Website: bh-photo
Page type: account-dashboard
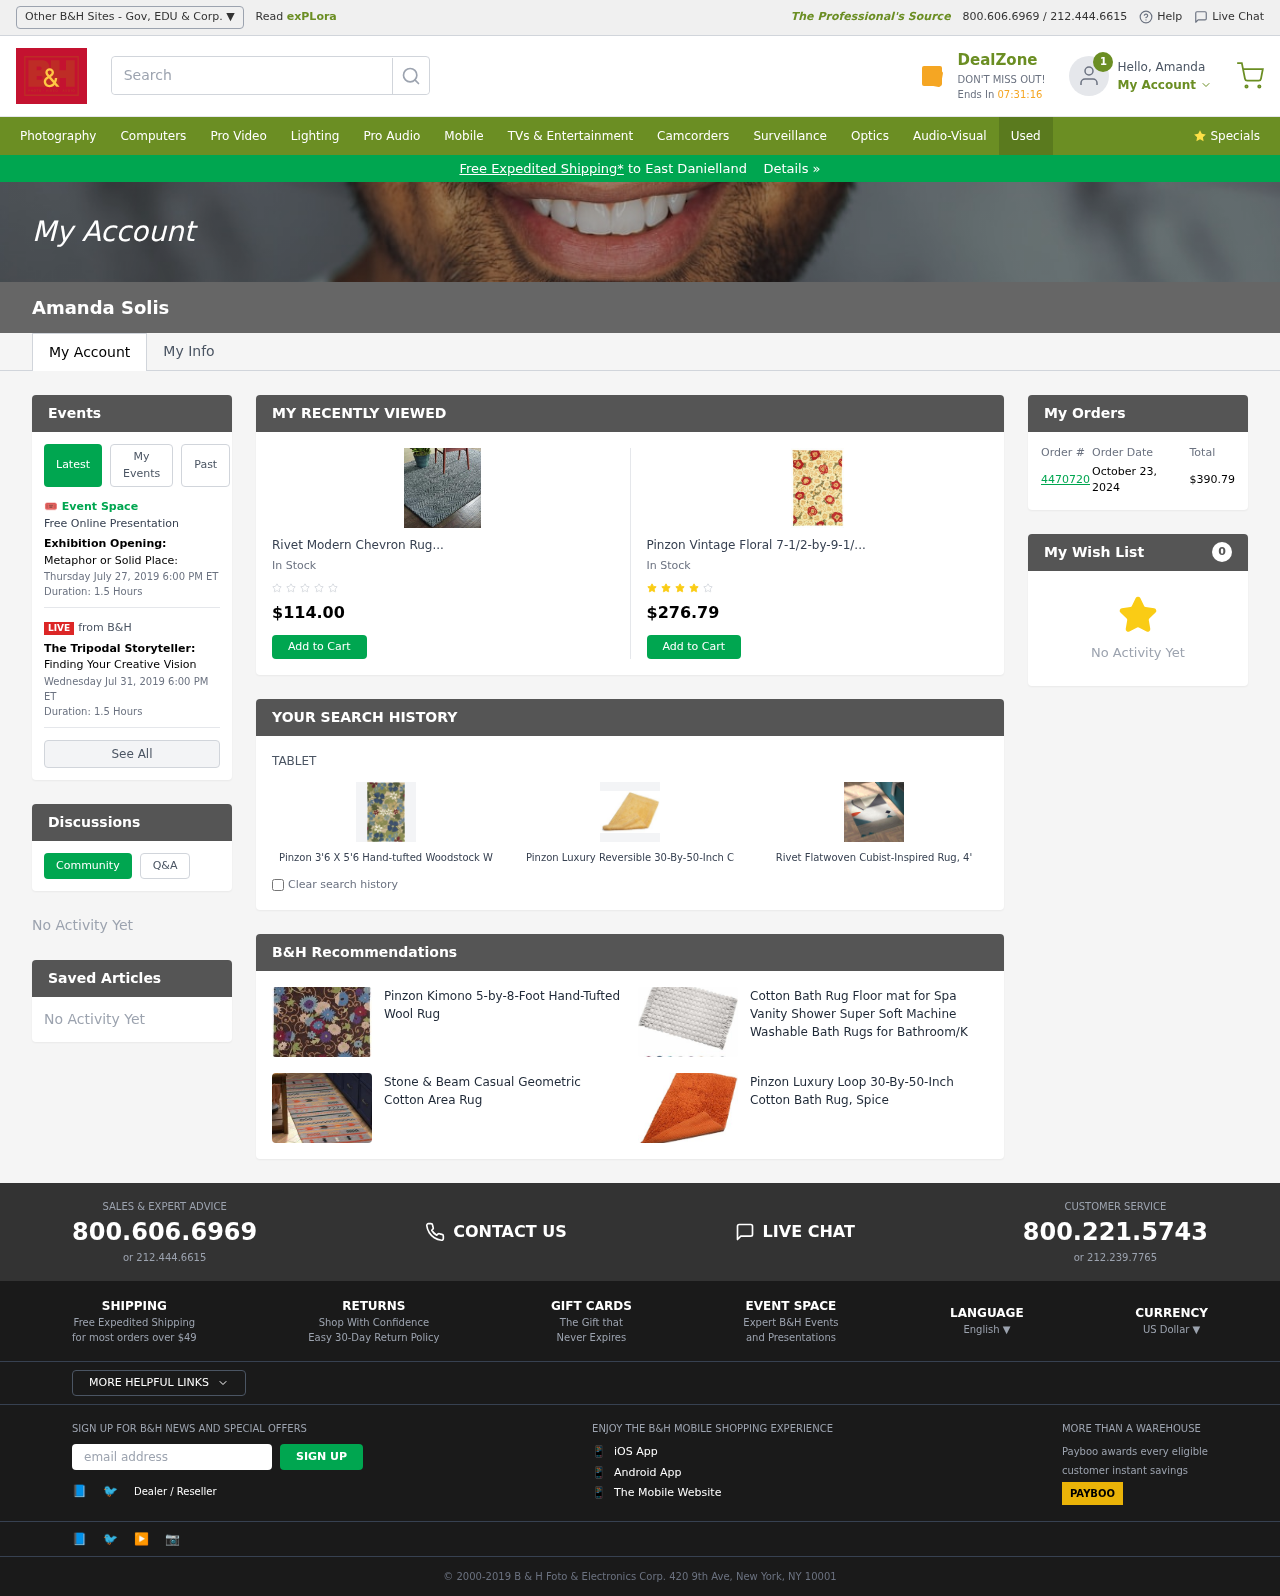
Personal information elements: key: PII_CITY
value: East Danielland
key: PII_EMAIL
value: amanda_solis@hotmail.com
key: PII_FIRSTNAME
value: Amanda
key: PII_FULLNAME
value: Amanda Solis
Product elements: key: PRODUCT1_NAME
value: Rivet Modern Chevron Rug
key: PRODUCT1_PRICE
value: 114
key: PRODUCT2_NAME
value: Pinzon Vintage Floral 7-1/2-by-9-1/2-Foot Hand-Hooked Wool Rug, Gold
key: PRODUCT2_PRICE
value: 276.79
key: PRODUCT3_NAME
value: Pinzon 3'6 X 5'6 Hand-tufted Woodstock Wool Rug
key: PRODUCT4_NAME
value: Pinzon Luxury Reversible 30-By-50-Inch Cotton Bath Rug, Maize
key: PRODUCT5_NAME
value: Rivet Flatwoven Cubist-Inspired Rug, 4' x 6', Cream and Gray with Orange
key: PRODUCT6_NAME
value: Pinzon Kimono 5-by-8-Foot Hand-Tufted Wool Rug
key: PRODUCT7_NAME
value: Cotton Bath Rug Floor mat for Spa Vanity Shower Super Soft Machine Washable Bath Rugs for Bathroom/K
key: PRODUCT8_NAME
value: Stone & Beam Casual Geometric Cotton Area Rug
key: PRODUCT9_NAME
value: Pinzon Luxury Loop 30-By-50-Inch Cotton Bath Rug, Spice
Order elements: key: ORDER_ID
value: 4470720
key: ORDER_DATE
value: October 23, 2024
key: ORDER_TOTAL
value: $390.79
Other elements: key: WISHLIST_COUNT
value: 0